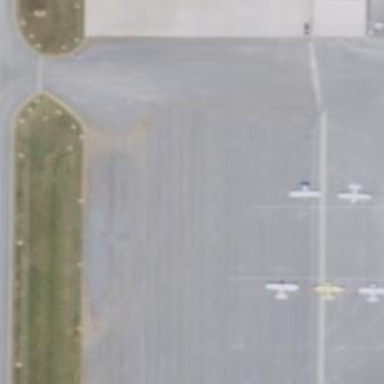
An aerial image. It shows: Image of taxiway at airport.